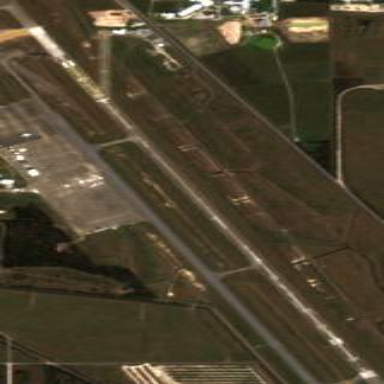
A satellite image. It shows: Area designated as runway within airport.